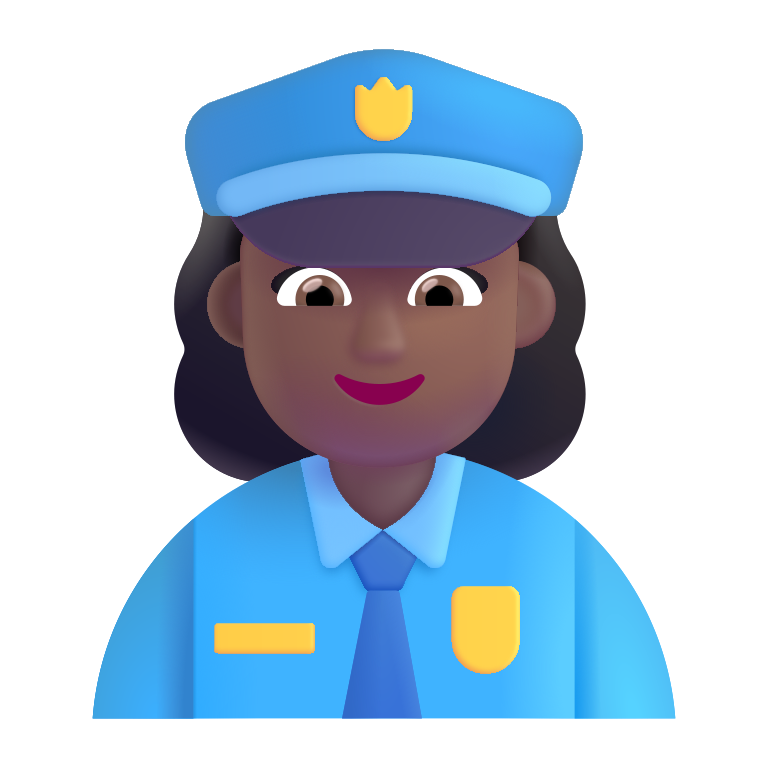
woman police officer color  dark